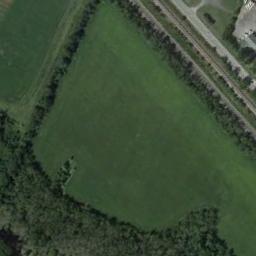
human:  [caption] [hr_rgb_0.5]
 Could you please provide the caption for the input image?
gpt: There are many trees on the meadow .

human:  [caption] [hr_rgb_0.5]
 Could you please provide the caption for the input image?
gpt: There are many green trees and several roads on the green grass .

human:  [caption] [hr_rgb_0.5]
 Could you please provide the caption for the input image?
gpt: The entire image is dominated by grass .

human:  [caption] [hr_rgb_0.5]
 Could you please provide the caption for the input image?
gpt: This meadow with dense grasses is surrounded by some trees .

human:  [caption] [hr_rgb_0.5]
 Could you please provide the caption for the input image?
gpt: There are many trees around the green meadow .